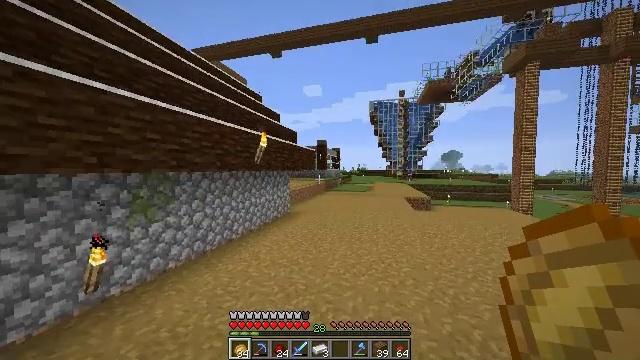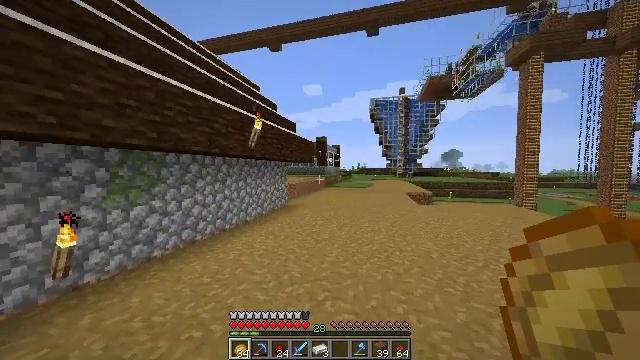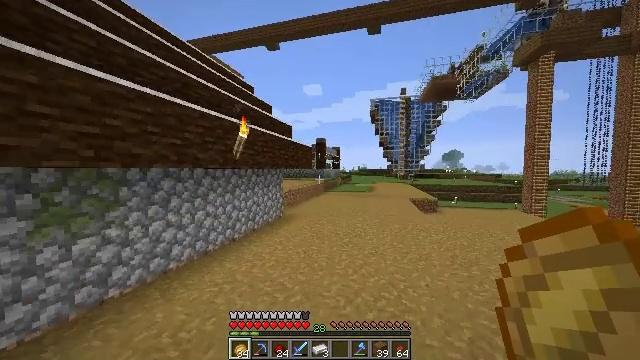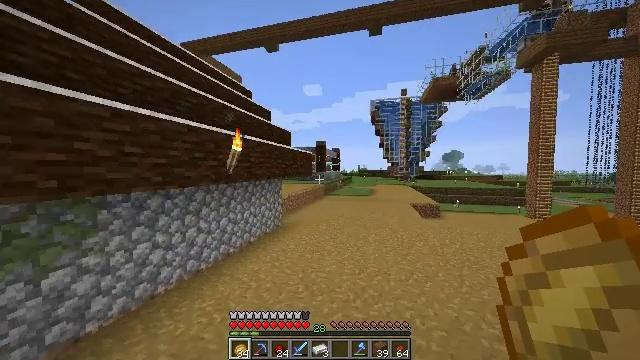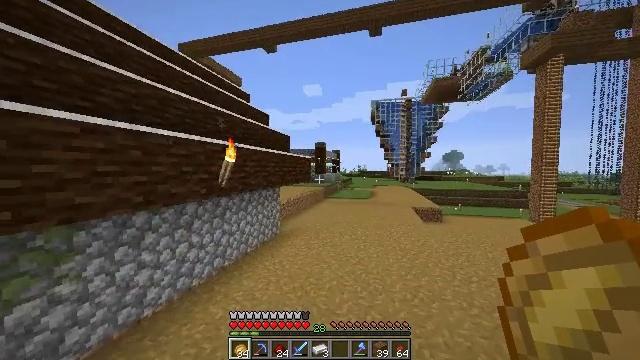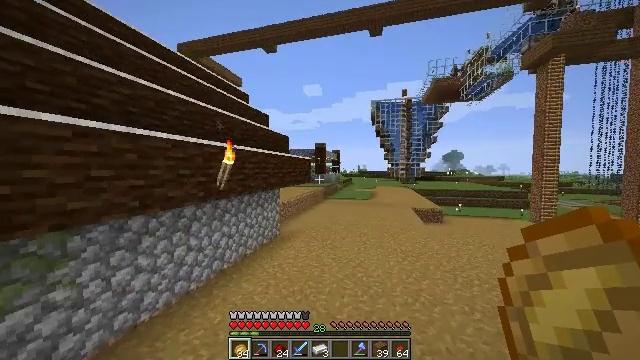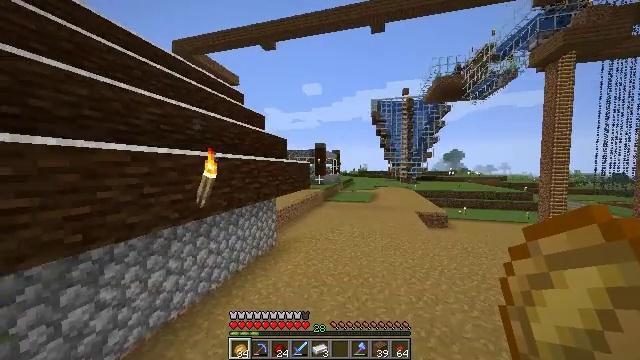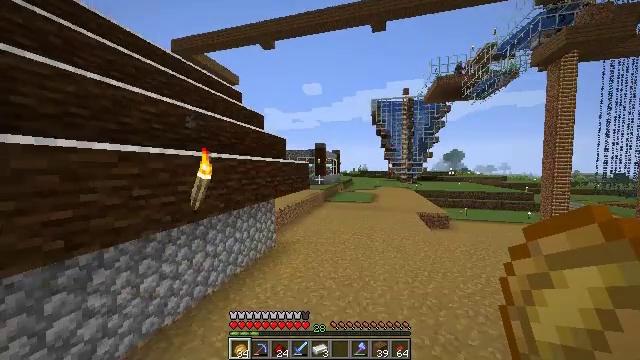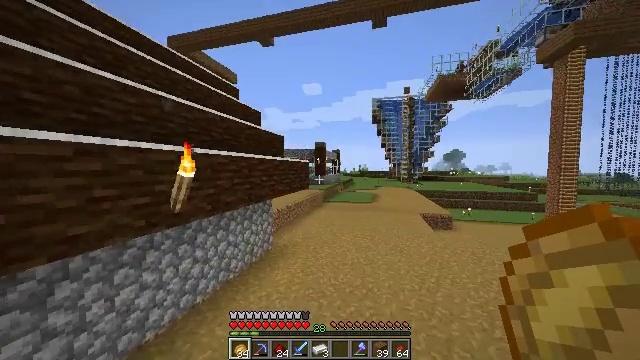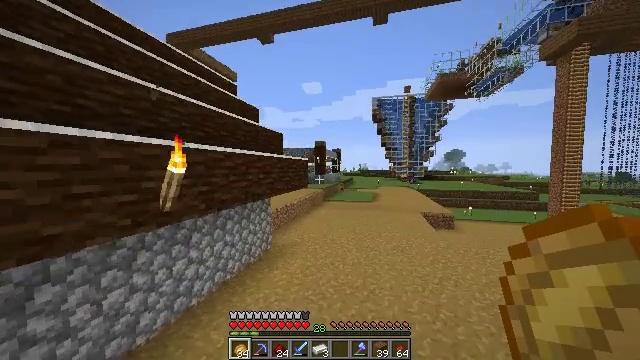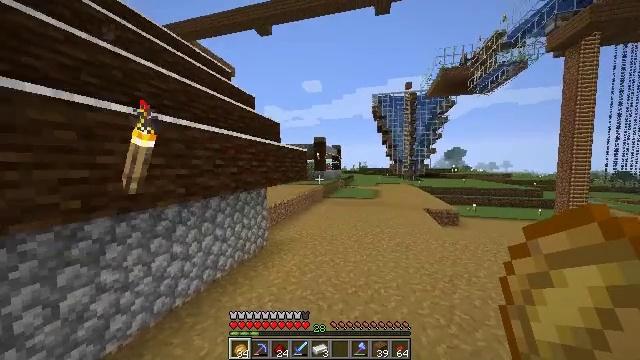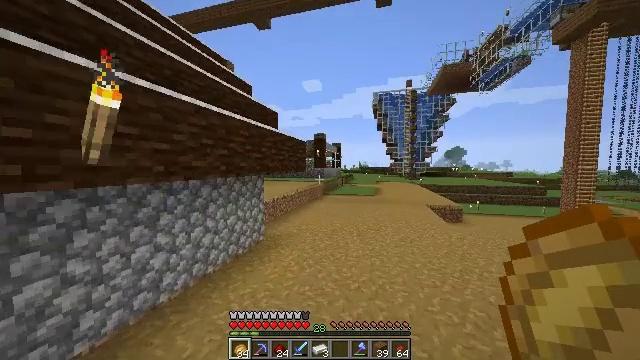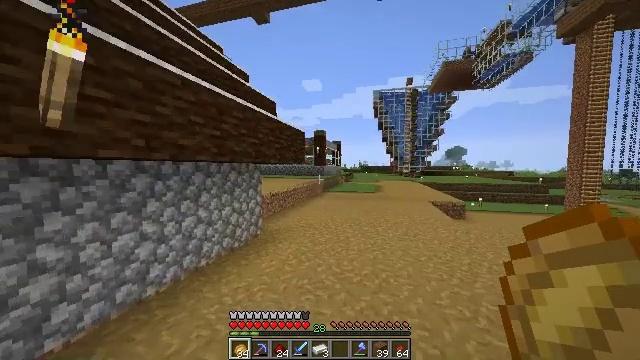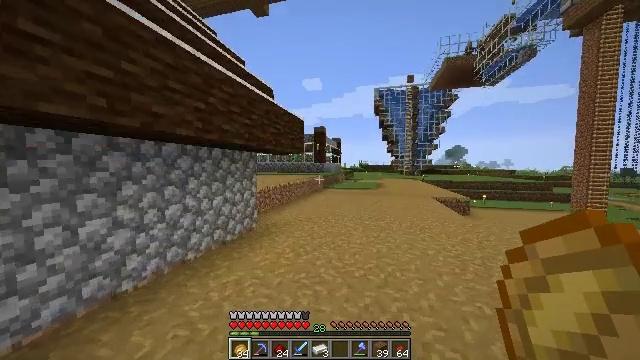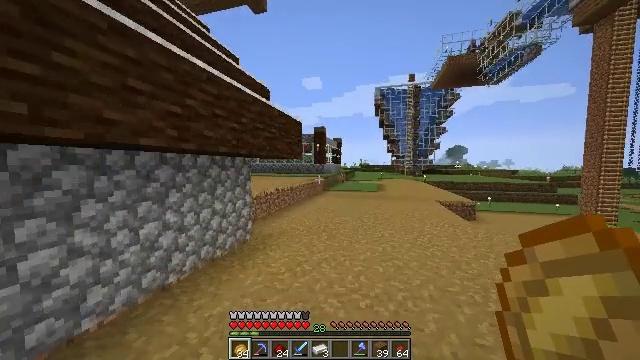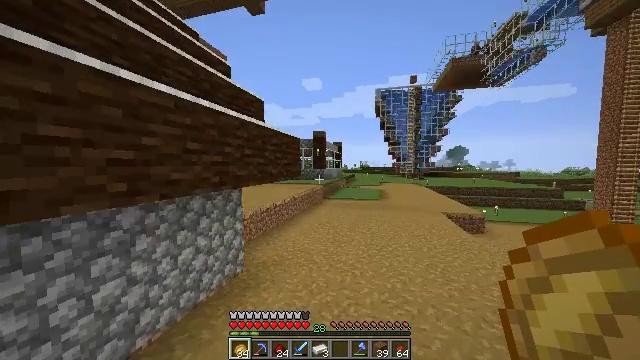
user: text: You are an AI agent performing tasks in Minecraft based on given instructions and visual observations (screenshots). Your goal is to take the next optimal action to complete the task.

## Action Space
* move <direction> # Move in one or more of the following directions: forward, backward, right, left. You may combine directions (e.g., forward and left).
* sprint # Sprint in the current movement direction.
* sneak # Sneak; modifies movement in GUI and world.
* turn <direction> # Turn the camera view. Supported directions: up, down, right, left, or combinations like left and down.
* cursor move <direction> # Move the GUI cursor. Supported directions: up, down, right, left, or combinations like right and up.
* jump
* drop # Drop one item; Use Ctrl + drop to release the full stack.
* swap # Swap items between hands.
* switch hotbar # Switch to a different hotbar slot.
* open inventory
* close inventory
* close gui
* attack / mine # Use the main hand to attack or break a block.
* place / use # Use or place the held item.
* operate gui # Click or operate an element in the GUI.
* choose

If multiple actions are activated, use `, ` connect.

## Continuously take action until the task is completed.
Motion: motion action
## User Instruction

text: Arrange sticks and leather to get an item frame.
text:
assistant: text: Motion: move forward, sprint, jump
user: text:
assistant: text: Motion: move forward, sprint, jump
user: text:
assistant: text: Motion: move forward, sprint, jump
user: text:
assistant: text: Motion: move forward, sprint, jump
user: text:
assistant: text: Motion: move forward, jump
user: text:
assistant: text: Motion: move forward, jump
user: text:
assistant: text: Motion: move forward, jump
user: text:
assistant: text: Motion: move forward, jump
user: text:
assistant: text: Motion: move forward, jump
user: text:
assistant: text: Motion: move forward, jump
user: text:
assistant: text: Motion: move forward, jump
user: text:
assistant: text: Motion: move forward, jump
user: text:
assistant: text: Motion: move forward, jump
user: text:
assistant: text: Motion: move forward, sprint, jump
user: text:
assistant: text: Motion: move forward, sprint, jump
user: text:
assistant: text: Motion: move forward, sprint, jump
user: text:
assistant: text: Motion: move forward, sprint, jump
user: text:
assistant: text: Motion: move forward, jump
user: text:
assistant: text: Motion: move forward, jump
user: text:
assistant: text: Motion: move forward, jump
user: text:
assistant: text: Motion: move forward and move right, jump
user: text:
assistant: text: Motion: move forward and move right, jump
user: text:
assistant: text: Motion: move forward and move right, jump
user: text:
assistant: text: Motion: move forward and move right, turn left, jump
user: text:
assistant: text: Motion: move forward and move right, sprint, turn left, jump
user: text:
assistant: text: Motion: move forward and move right, sprint, turn left, jump
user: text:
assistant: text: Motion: move forward and move right, sprint, turn left, jump
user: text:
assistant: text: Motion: move forward and move right, sprint, turn left, jump
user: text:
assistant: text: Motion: move forward, turn left, jump
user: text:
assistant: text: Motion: move forward, turn left, jump